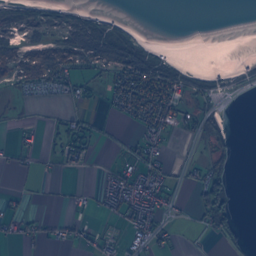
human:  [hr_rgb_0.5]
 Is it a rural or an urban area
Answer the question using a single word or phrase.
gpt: urban

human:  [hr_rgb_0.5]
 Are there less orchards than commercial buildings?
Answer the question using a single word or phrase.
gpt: yes

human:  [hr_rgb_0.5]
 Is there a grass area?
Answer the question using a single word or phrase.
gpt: yes

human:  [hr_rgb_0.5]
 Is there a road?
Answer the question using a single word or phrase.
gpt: yes

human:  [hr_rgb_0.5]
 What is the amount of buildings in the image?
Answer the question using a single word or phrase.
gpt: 1599

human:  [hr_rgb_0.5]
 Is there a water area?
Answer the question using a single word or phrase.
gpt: yes

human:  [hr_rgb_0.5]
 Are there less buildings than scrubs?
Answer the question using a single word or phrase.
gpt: no

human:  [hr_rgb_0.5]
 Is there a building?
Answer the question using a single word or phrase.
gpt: yes

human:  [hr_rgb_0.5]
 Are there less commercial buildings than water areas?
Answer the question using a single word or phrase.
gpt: yes

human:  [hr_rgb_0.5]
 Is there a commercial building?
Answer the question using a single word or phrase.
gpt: yes

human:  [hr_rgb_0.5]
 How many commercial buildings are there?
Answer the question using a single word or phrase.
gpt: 13

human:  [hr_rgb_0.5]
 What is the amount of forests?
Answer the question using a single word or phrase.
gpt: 110

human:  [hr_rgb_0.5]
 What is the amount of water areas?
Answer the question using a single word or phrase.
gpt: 31

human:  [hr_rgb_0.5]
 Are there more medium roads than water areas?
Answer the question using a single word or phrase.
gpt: no

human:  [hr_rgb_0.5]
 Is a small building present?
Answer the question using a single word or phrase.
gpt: yes

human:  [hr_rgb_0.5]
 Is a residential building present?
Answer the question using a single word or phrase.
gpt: yes

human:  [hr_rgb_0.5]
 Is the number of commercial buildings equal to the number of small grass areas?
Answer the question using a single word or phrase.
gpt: no

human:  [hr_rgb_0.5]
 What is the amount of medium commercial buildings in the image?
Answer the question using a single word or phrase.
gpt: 2

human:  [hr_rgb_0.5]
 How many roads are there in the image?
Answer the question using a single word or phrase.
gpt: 419

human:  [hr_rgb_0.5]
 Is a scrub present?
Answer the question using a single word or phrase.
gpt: yes

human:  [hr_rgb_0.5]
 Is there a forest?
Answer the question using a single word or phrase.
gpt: yes

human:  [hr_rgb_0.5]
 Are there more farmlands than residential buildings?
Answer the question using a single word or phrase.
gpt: no

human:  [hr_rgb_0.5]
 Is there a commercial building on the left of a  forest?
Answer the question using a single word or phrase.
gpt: yes

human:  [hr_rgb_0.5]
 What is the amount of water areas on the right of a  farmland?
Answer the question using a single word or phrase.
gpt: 31

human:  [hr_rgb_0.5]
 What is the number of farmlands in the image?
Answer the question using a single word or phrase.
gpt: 29

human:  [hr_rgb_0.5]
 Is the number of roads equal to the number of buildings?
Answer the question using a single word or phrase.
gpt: no

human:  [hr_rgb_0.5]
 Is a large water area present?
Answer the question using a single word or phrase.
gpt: yes

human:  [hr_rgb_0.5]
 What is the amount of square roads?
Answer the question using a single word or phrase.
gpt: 0

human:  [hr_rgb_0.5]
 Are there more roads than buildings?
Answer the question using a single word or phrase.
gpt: no

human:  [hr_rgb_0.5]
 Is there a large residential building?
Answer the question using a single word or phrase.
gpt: no

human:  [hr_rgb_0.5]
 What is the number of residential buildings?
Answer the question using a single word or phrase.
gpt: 1583

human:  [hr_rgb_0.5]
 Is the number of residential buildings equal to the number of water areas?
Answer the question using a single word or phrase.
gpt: no

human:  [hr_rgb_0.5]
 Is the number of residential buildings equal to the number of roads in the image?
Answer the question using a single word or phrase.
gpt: no

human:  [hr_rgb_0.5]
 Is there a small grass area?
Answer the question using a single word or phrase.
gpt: yes

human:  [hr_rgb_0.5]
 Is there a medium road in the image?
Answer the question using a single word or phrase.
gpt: no

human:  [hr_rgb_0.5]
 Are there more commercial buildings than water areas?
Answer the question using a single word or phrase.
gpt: no

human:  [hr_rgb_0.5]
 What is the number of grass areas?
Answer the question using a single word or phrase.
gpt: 175

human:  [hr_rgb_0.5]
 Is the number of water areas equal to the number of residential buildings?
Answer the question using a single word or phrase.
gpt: no

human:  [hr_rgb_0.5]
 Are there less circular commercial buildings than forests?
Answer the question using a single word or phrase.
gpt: yes

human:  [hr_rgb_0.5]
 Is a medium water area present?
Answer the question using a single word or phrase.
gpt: yes

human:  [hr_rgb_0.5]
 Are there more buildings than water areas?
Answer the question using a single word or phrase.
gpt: yes

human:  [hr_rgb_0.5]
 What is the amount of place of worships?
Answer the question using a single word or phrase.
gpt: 3

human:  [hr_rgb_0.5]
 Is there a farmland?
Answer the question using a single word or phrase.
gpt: yes

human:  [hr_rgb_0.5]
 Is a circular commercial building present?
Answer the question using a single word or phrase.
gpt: no

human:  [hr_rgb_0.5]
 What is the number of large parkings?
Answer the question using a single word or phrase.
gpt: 4

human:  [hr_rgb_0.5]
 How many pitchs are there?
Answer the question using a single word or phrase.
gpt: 4

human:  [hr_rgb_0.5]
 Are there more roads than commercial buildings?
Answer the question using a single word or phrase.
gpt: yes

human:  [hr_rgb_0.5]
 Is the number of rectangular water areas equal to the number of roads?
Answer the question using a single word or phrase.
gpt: no

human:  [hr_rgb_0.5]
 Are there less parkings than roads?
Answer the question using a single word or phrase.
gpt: yes

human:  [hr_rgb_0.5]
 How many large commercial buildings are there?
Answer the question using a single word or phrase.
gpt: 0

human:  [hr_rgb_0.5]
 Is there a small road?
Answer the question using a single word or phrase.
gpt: yes

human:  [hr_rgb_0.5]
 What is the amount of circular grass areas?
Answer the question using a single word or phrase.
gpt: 1

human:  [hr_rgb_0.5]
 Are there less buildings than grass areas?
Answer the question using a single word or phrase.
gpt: no

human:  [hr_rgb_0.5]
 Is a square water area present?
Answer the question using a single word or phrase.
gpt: yes

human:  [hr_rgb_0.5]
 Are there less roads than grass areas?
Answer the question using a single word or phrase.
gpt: no

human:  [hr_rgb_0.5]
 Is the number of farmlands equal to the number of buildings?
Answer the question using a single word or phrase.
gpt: no

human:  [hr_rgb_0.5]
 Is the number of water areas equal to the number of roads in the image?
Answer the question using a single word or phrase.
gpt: no

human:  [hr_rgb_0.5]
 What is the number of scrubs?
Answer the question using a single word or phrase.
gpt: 20

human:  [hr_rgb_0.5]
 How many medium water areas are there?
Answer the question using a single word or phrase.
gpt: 1

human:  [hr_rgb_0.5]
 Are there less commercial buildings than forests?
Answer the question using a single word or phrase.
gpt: yes

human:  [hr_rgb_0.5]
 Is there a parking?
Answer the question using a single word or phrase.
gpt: yes

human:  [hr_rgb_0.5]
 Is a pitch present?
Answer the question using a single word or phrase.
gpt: yes

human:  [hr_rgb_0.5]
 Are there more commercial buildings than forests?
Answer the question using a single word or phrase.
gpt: no

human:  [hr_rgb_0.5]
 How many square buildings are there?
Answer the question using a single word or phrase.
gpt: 498